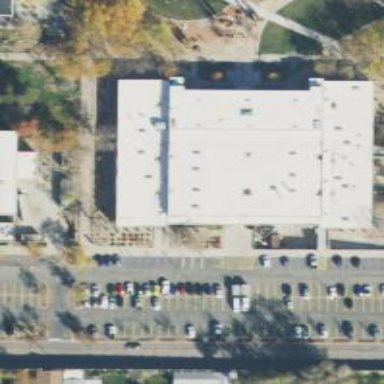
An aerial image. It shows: College building.